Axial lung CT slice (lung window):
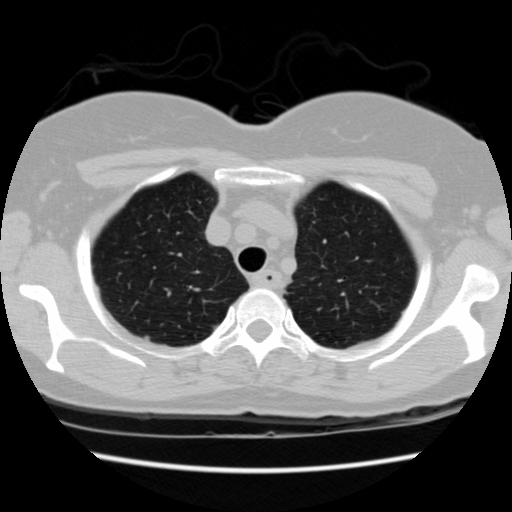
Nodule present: yes
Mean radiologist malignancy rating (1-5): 2